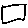
Label: square